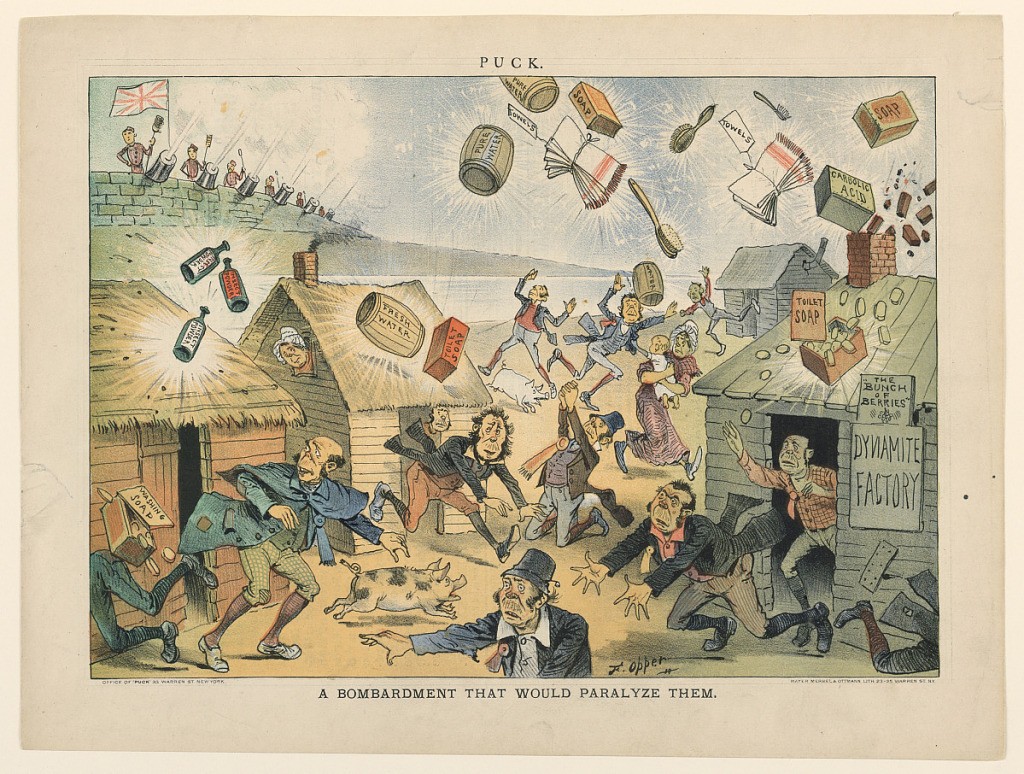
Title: A Bombardment That Would Paralyze Them
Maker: Frederick Burr Opper, American, 1857–1937
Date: ca. 1893
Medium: Colored lithograph on paper
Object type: Print
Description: A settlement of four houses in foreground is bombed with soap products, towels, water barrels, etc. from a fortress background. People are running out from houses in panic. Illustration for back cover of Puck, Vol. XIII, No. 319, April 18, 1883.